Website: apple
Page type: orders-overview
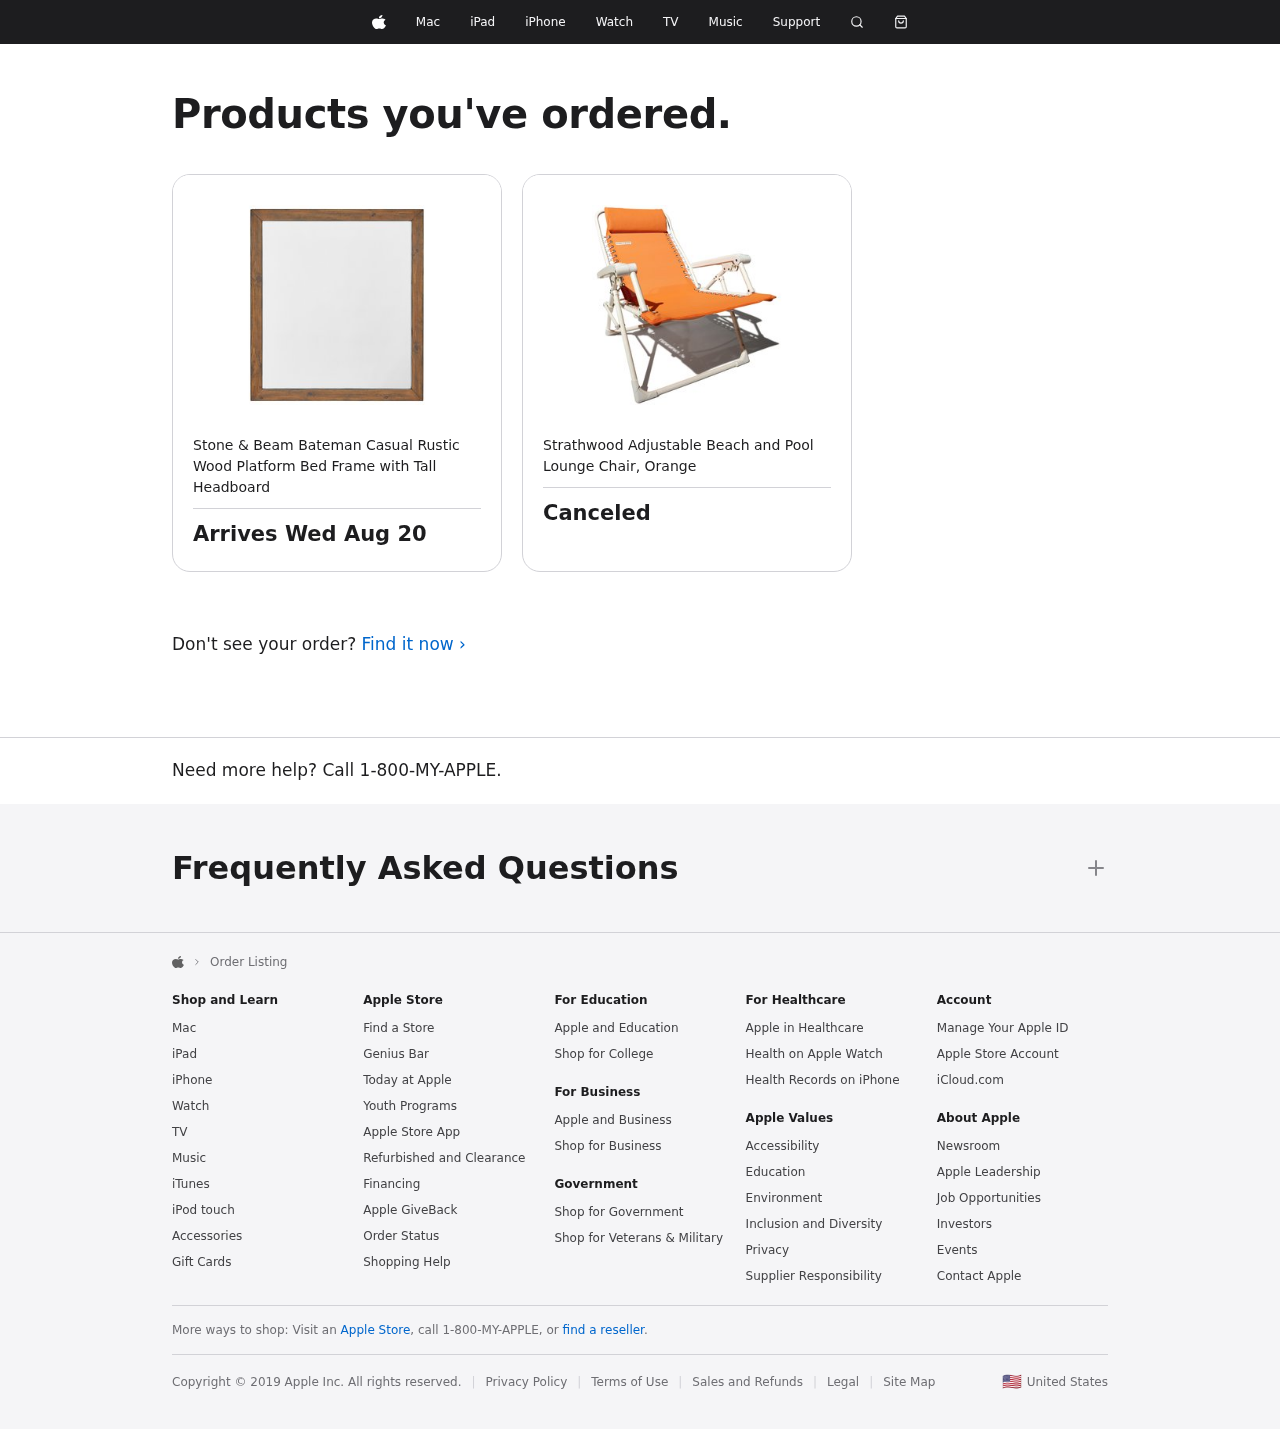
Product elements: key: PRODUCT1_NAME
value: Stone & Beam Bateman Casual Rustic Wood Platform Bed Frame with Tall Headboard
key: PRODUCT2_NAME
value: Strathwood Adjustable Beach and Pool Lounge Chair, Orange
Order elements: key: ORDER_DELIVERY_DATE
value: Arrives Wed Aug 20